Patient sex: M
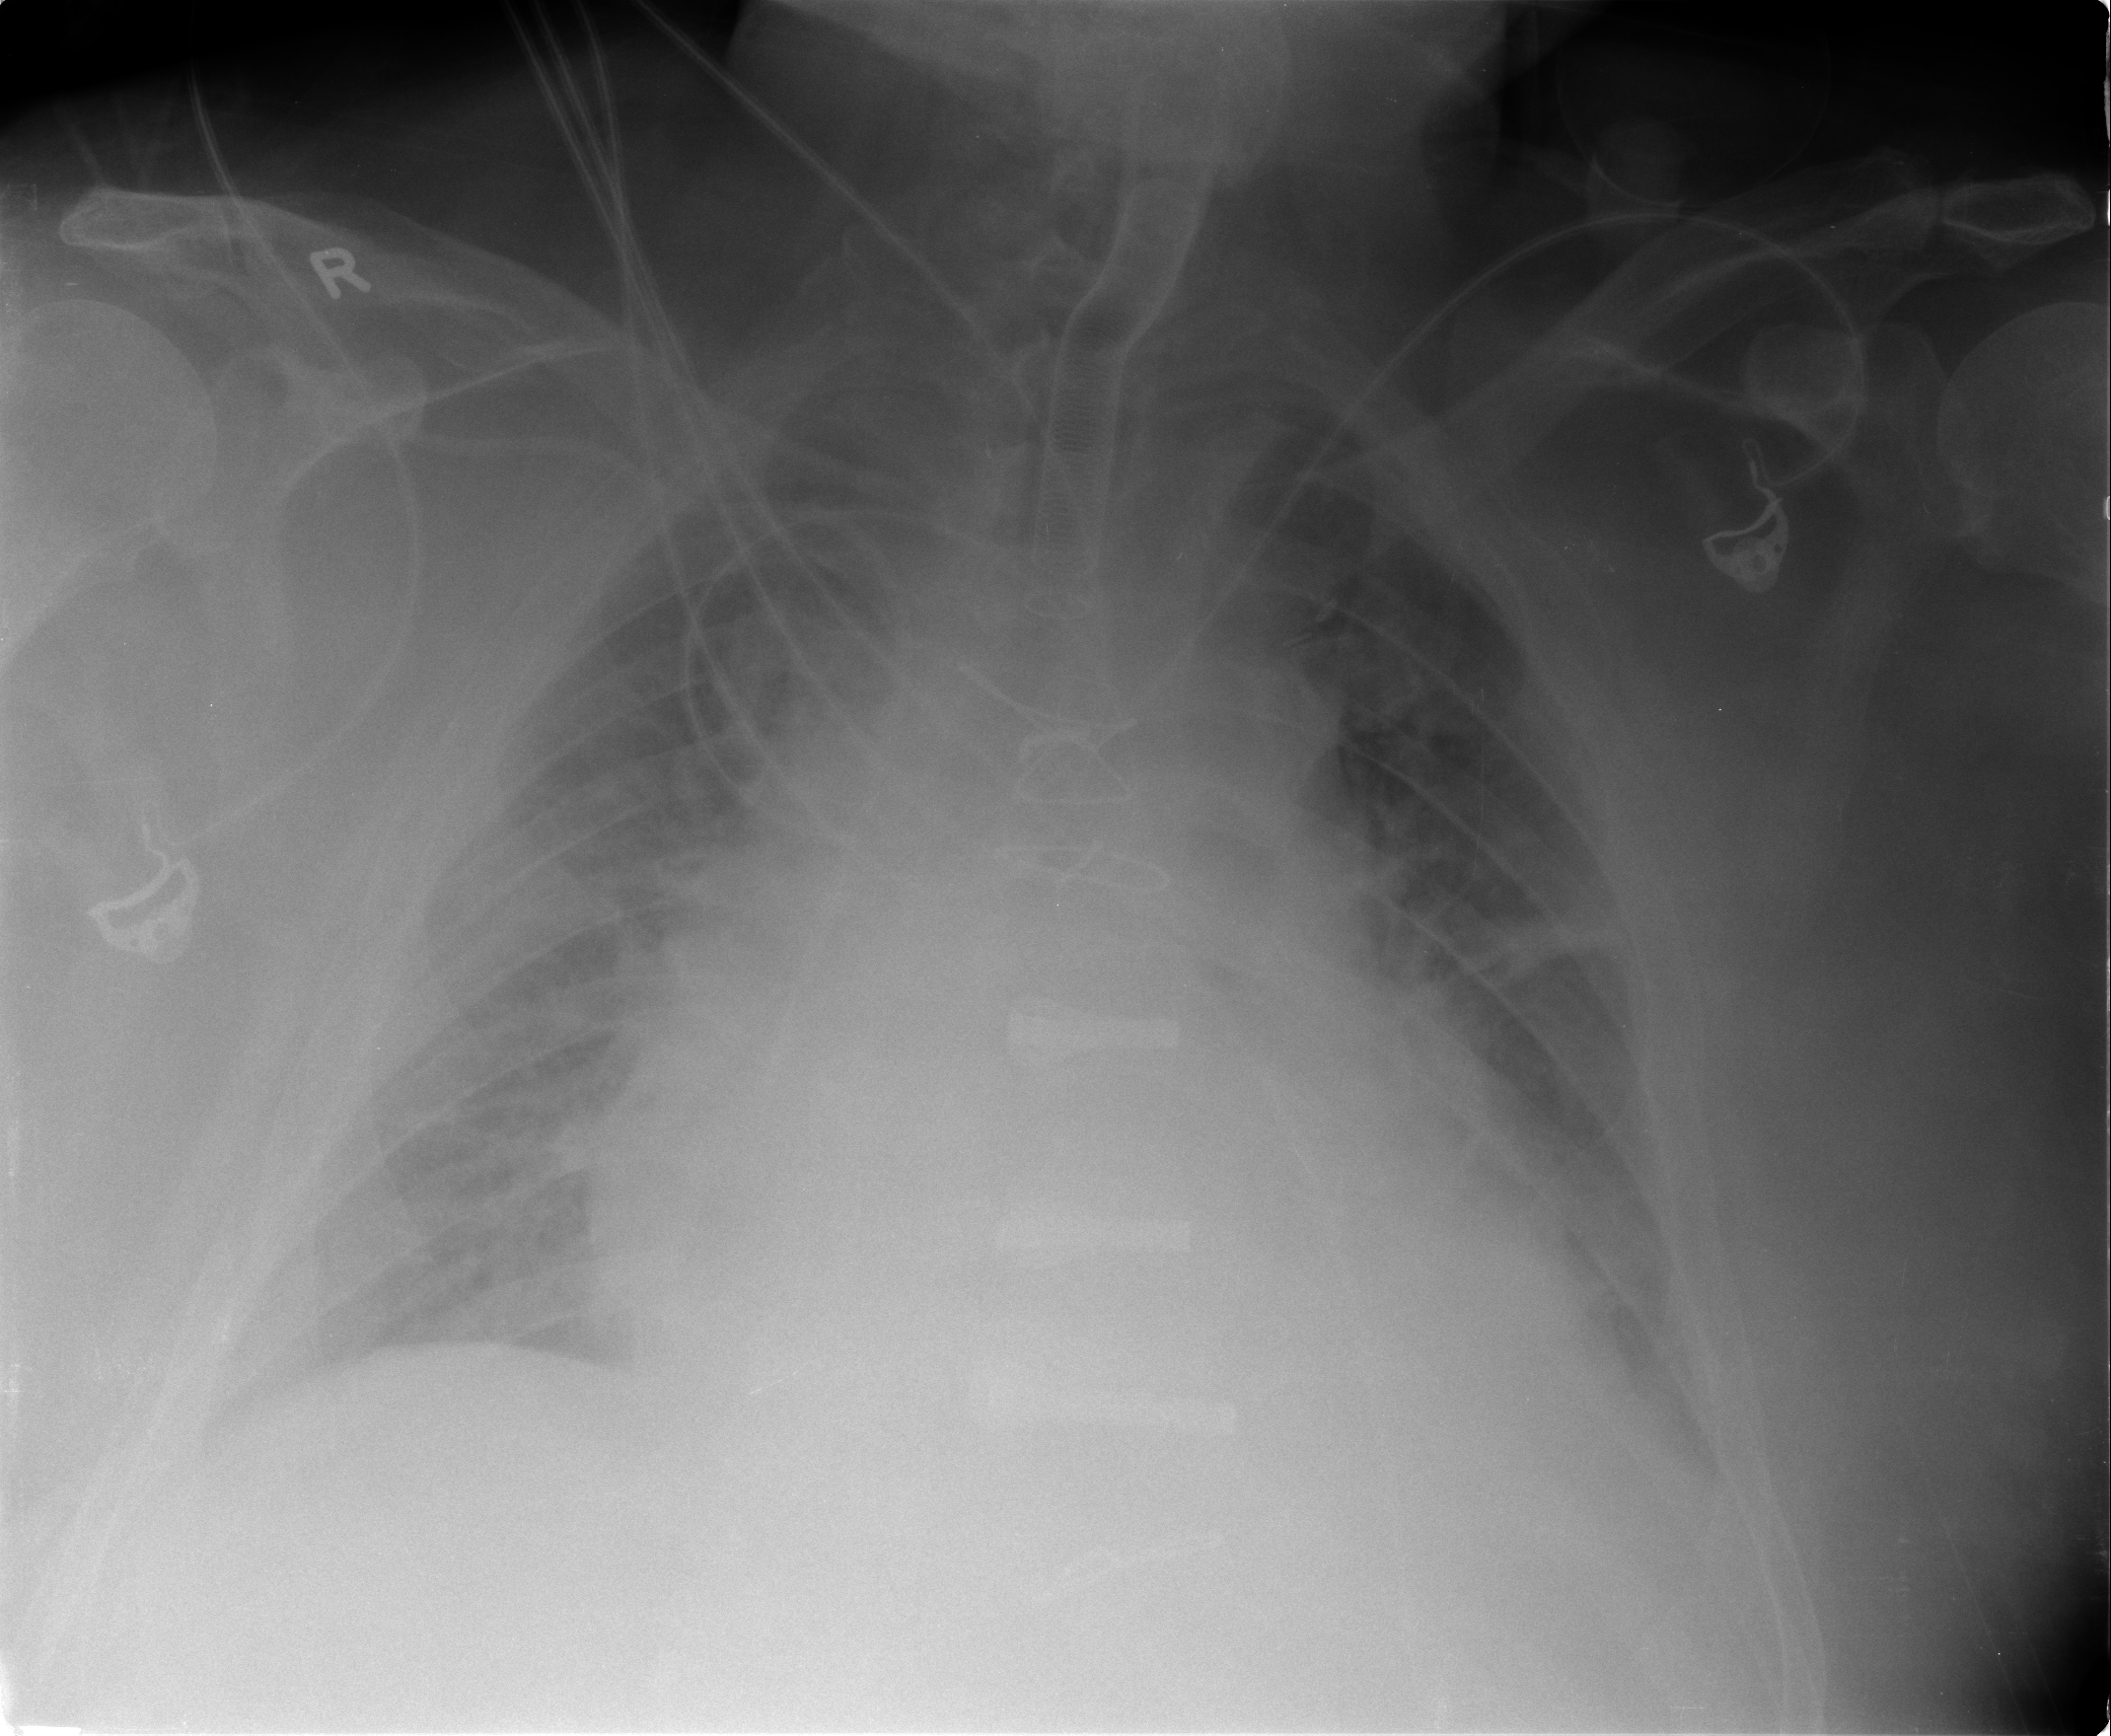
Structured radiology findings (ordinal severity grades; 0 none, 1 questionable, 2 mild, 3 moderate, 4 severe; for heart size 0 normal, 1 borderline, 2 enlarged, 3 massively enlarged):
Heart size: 3
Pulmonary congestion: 2
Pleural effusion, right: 3
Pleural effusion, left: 2
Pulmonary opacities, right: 0
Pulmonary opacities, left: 0
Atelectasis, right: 2
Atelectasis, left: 2